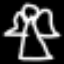
Label: angel